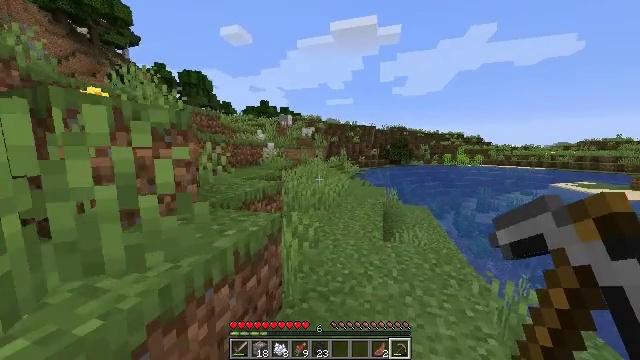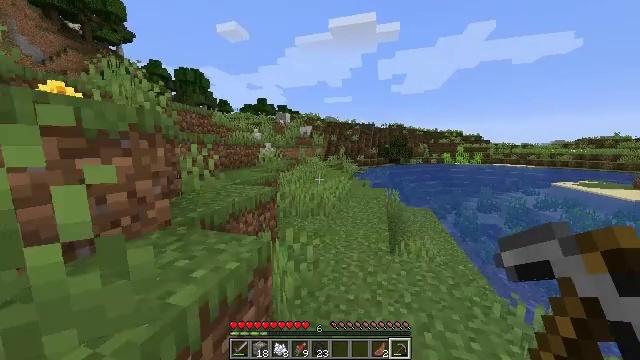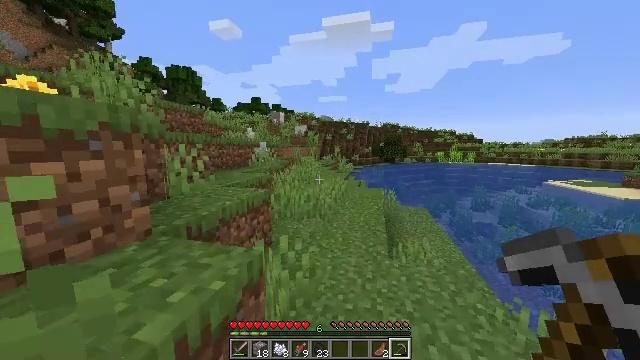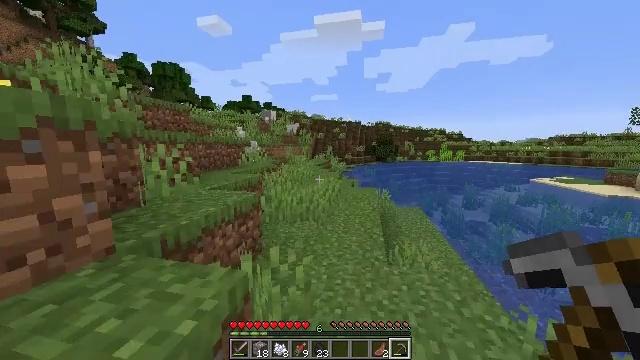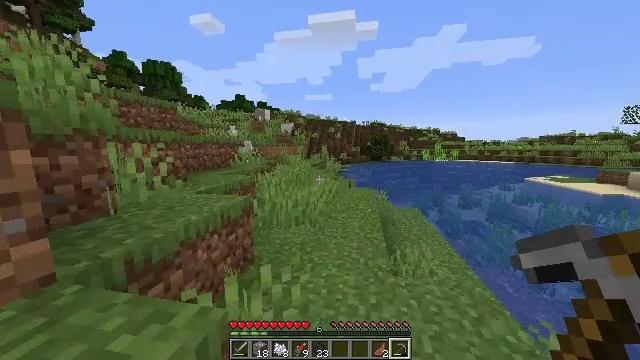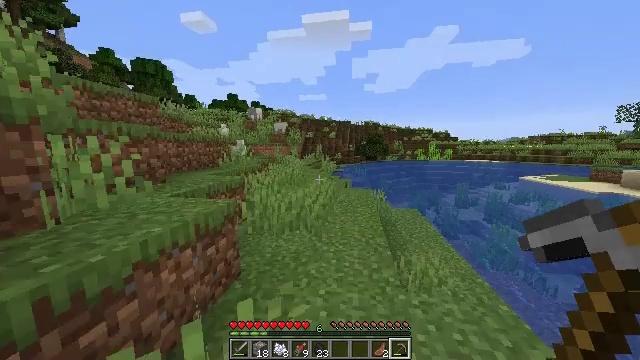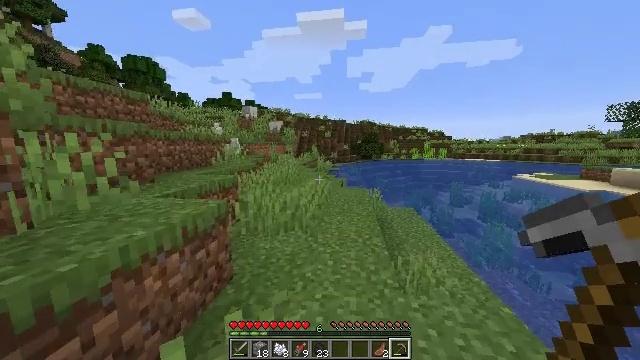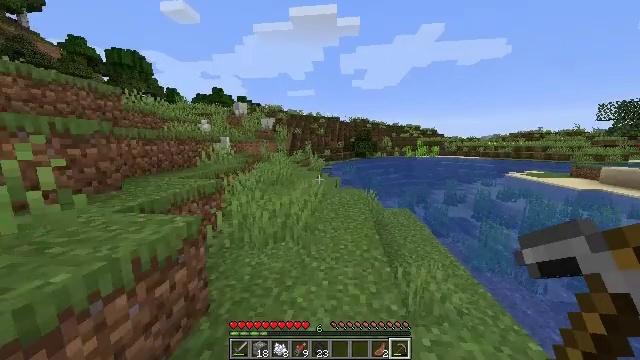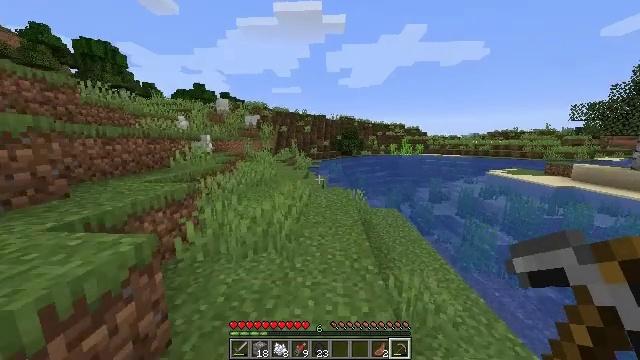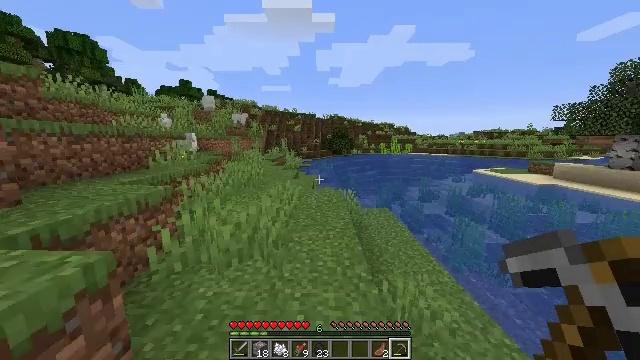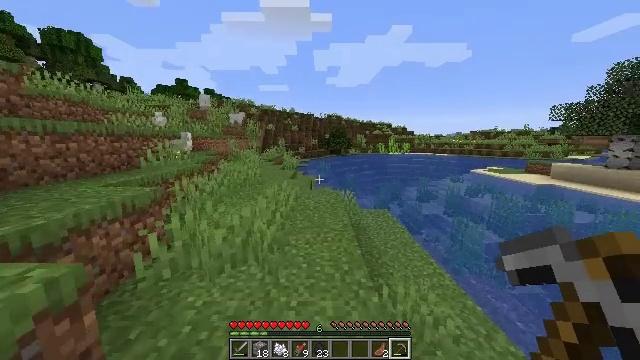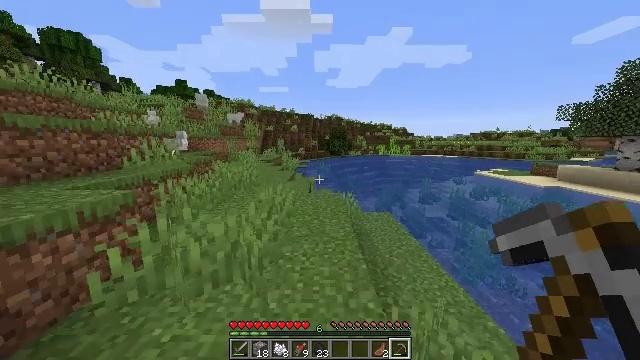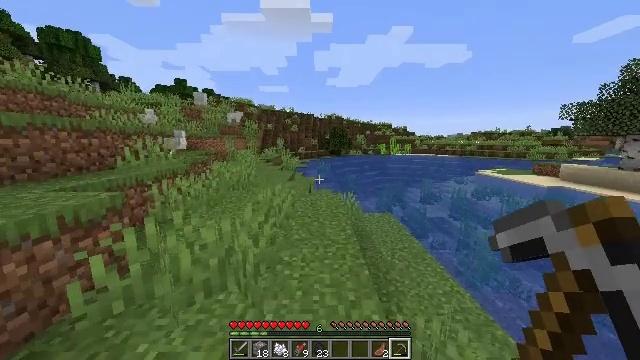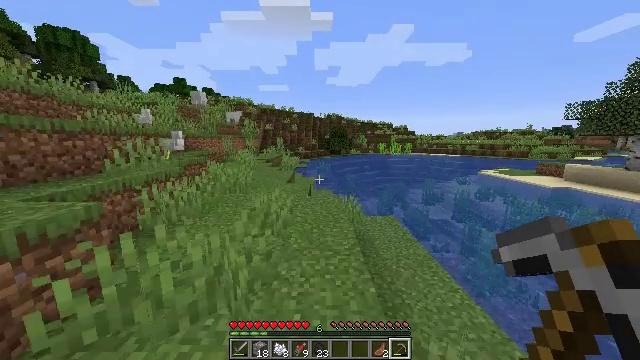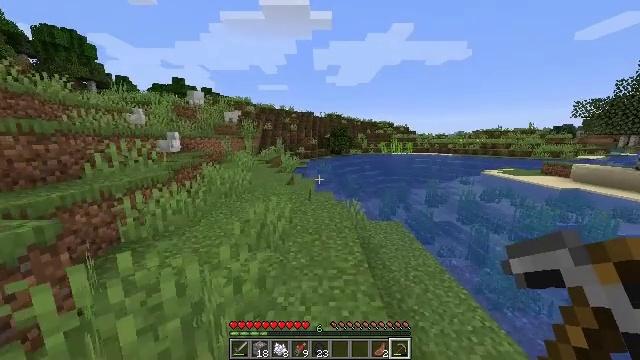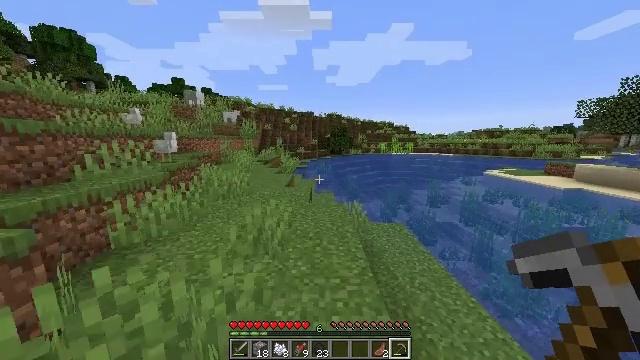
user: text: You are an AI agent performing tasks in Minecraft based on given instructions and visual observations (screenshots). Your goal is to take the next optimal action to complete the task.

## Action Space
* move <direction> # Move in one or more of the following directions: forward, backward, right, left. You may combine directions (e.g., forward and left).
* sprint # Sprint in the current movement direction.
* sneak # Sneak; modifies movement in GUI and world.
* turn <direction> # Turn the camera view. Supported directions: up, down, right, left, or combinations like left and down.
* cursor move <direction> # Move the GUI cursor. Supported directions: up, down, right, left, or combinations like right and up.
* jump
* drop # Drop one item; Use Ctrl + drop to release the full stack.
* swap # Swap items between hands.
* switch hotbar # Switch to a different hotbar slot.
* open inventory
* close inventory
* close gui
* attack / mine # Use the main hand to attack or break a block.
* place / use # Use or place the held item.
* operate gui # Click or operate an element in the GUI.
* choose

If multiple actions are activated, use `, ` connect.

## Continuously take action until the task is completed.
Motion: motion action
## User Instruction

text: Kill the salmon.
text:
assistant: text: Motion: move forward
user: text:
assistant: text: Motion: move forward, turn right
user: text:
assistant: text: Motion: move forward, turn right
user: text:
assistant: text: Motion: move forward, turn right
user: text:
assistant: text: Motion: move forward, turn right
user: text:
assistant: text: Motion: move forward, turn right
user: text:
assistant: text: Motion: move forward, turn right
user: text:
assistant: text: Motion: move forward, turn right
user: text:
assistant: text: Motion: move forward, turn right
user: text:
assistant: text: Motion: move forward
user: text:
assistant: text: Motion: move forward
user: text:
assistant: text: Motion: move forward
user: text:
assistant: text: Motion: move forward
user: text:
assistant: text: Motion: move forward
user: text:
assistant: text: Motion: move forward
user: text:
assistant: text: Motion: move forward
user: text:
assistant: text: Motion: move forward
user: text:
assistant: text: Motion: move forward
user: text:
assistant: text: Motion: move forward
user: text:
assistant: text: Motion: move forward
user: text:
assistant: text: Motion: move forward and move left
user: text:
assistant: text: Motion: move forward and move left
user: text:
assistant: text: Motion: move forward and move left
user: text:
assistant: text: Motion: move forward and move left, turn right
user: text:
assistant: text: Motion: move forward and move left
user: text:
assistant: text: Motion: move forward and move left
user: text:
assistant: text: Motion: move forward and move left
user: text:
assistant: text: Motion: move forward and move left
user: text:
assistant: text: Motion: move forward and move left, turn right
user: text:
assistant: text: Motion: move forward and move left